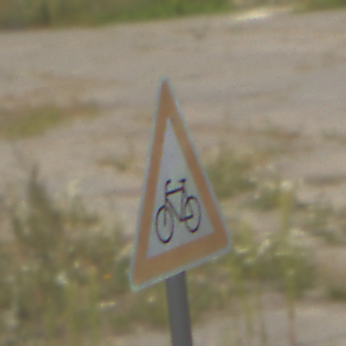
Verkehrszeichen: RadverkehrRechts
Umgebung: Outdoor, Suburban
Tageszeit: Midday
Wetter: PartlyCloudy
Licht: Natural
Jahreszeit: Summer
Kontrast: HighContrast